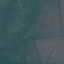
Land use / land cover class: HerbaceousVegetation